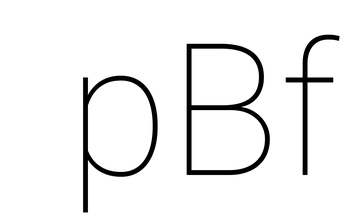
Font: Roboto_Thin